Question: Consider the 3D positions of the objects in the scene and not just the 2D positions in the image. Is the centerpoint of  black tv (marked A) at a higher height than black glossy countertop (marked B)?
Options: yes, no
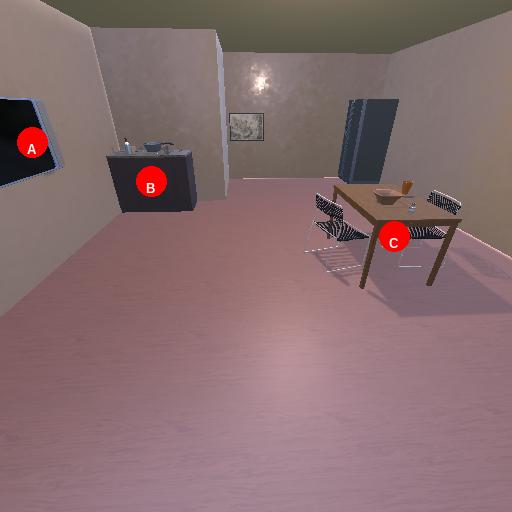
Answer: yes